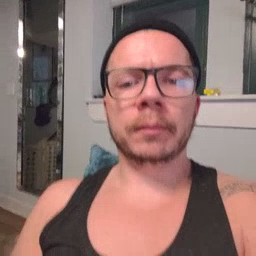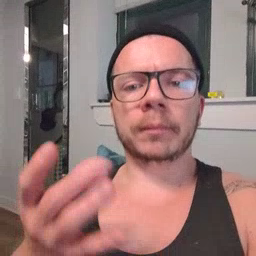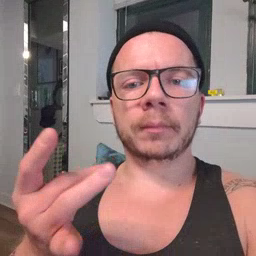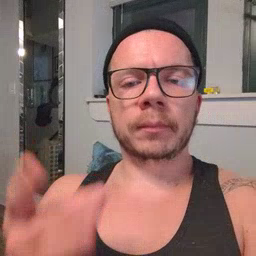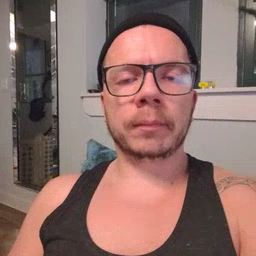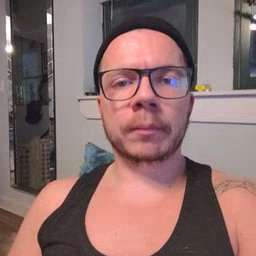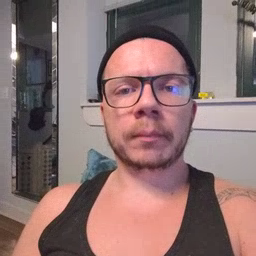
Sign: sticky